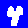
Digit: 4